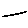
Label: line